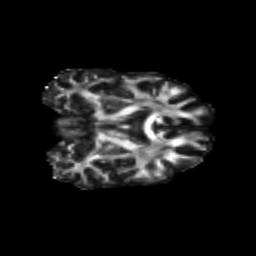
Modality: FA
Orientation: coronal
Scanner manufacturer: siemens
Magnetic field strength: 3 T
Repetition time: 9.2 s
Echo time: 0.084 s